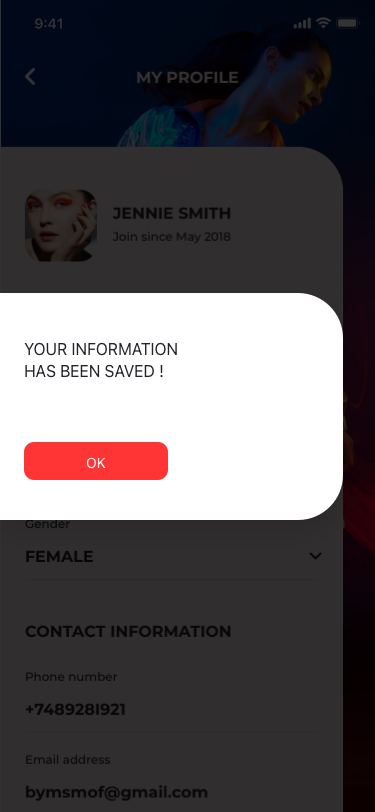
Text in this UI design:
OK
YOUR INFORMATION
HAS BEEN SAVED !